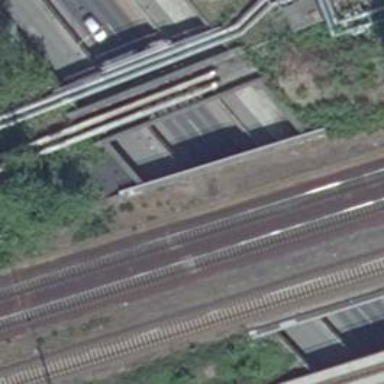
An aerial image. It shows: Abandoned railroad bridge.